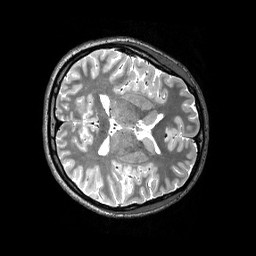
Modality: T2w
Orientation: axial
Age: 20
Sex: female
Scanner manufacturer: siemens
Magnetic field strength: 3 T
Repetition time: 3.2 s
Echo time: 0.565 s